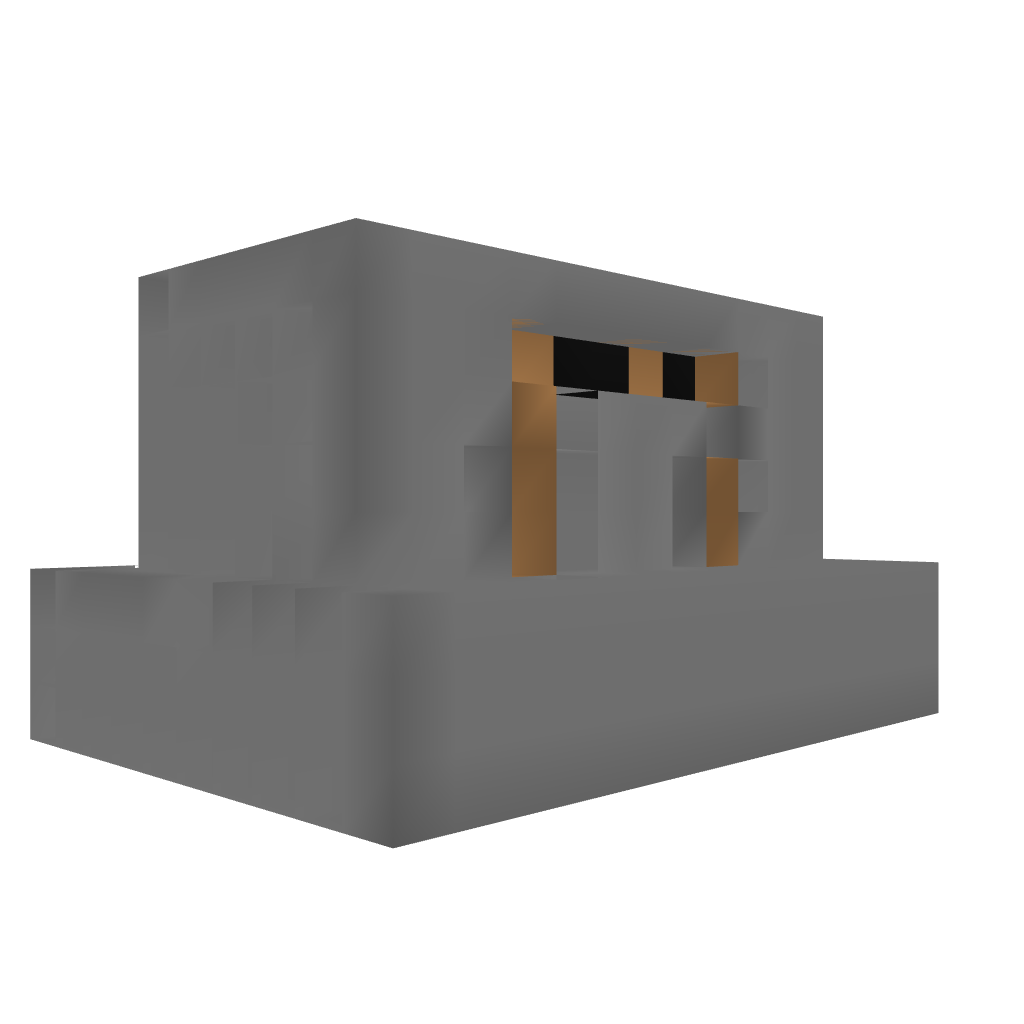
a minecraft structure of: UndercoverDoor